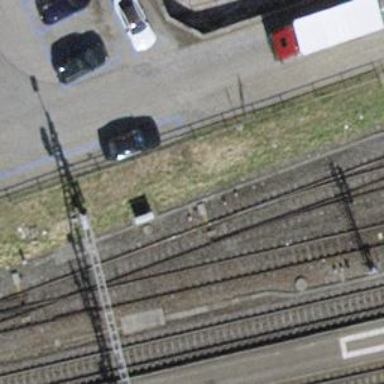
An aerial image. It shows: Railway switch.